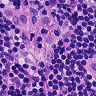
Metastatic tissue present: no